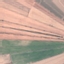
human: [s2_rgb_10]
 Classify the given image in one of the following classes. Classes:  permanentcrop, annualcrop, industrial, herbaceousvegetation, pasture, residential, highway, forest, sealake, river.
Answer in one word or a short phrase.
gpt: PermanentCrop